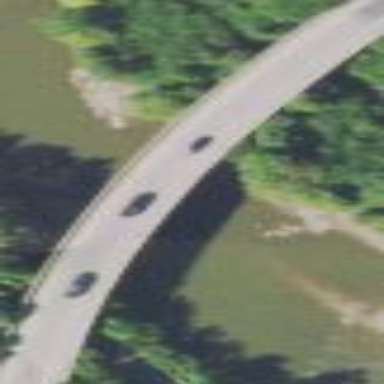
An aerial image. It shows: Man-made bridge.